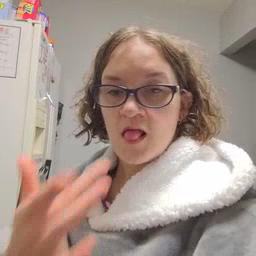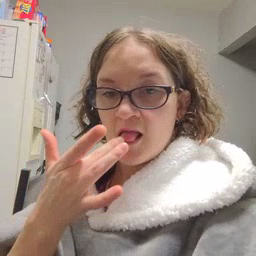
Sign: taste